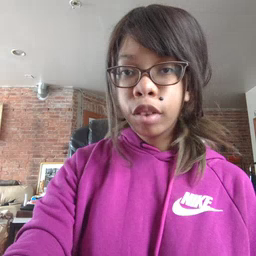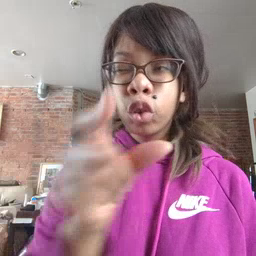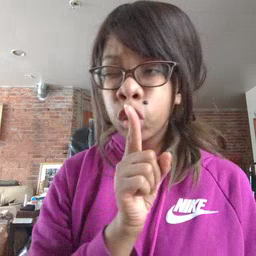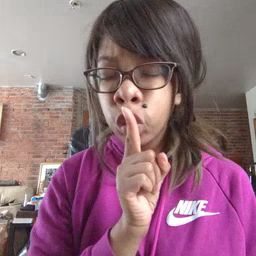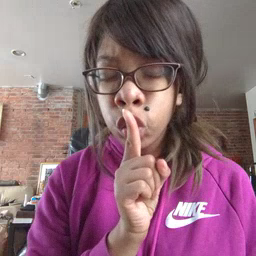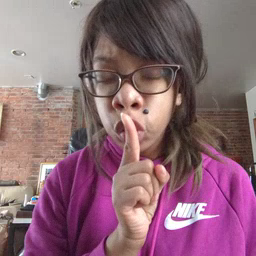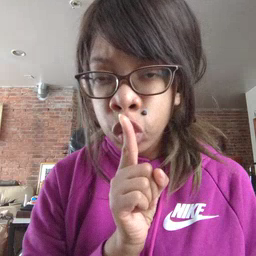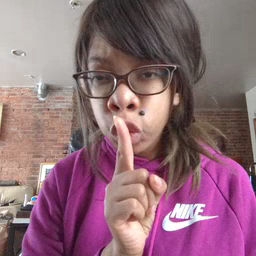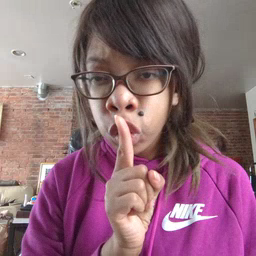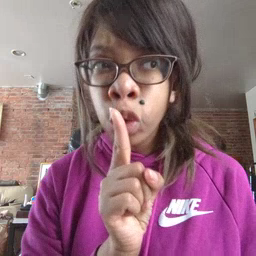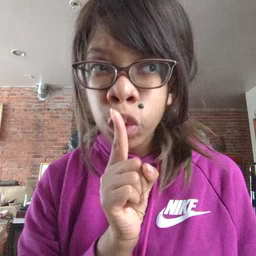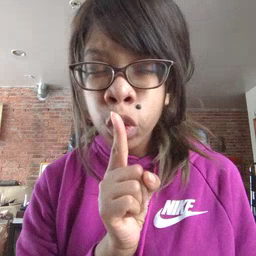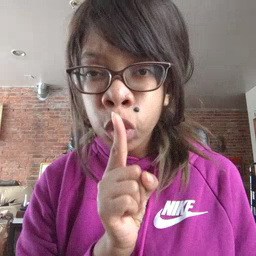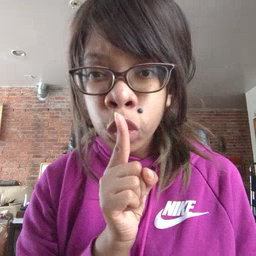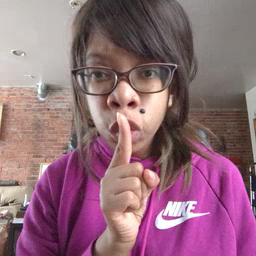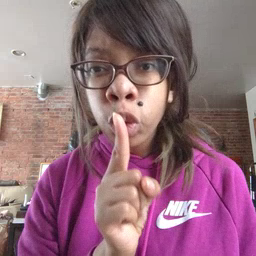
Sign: shhh